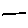
Label: line